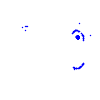
Particle: kaon